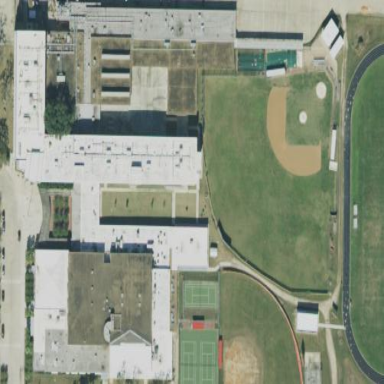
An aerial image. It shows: School.